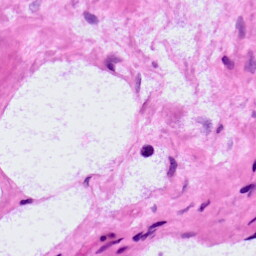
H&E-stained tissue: LymphNode